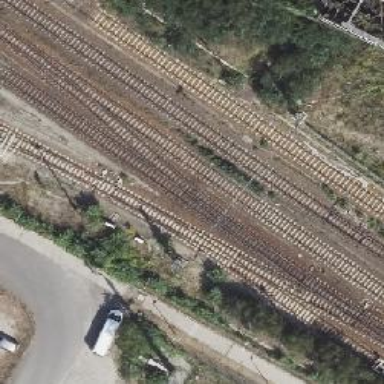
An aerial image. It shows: Railway track.